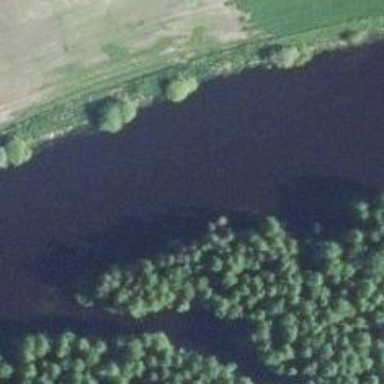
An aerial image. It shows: Beautiful view of river.